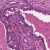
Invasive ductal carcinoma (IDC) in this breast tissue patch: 0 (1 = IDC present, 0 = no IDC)